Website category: book
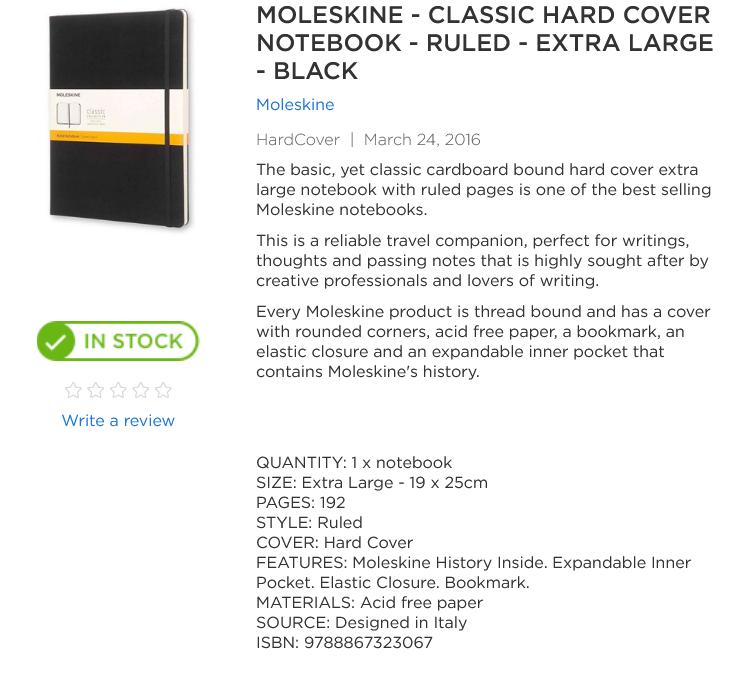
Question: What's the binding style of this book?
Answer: HardCover

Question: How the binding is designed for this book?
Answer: HardCover

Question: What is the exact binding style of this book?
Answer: HardCover

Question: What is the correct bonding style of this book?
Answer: HardCover

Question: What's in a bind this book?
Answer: HardCover

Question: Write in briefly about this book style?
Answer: HardCover

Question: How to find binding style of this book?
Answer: HardCover

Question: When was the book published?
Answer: March 24, 2016

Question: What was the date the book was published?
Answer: March 24, 2016

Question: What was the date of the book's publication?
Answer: March 24, 2016

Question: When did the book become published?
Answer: March 24, 2016

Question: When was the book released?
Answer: March 24, 2016

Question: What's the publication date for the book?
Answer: March 24, 2016